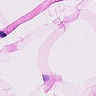
Metastatic tissue present: no